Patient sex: M
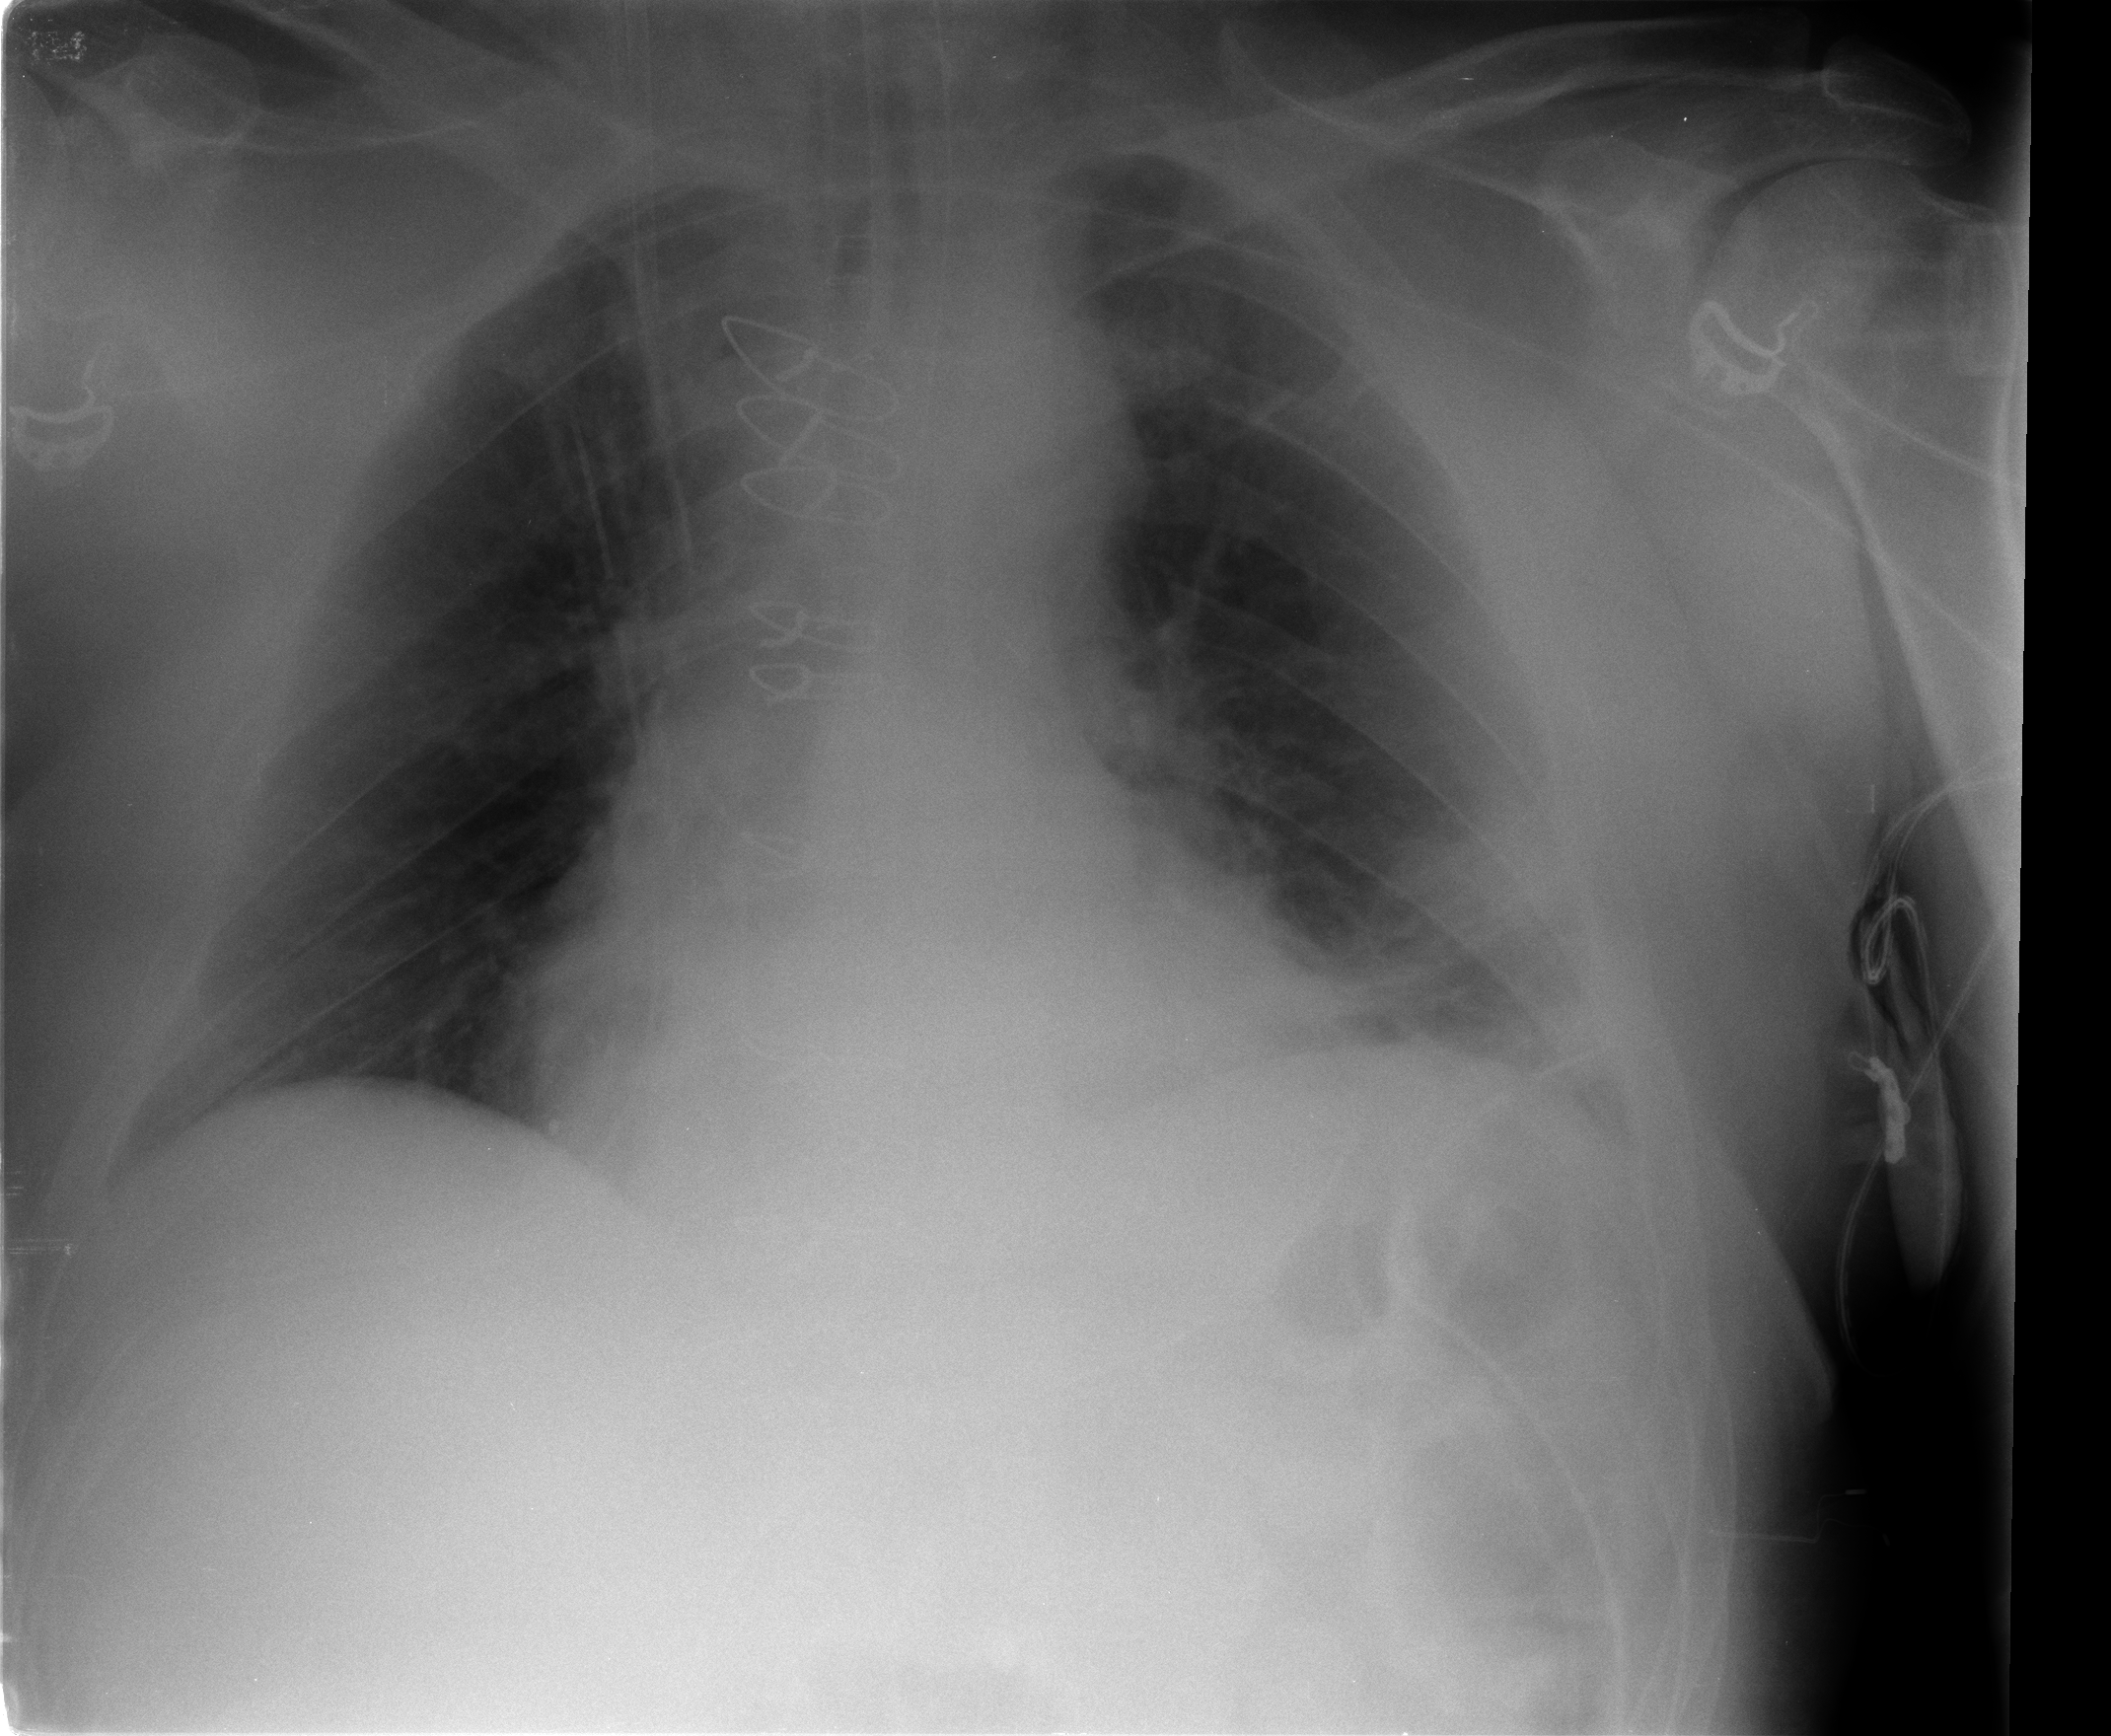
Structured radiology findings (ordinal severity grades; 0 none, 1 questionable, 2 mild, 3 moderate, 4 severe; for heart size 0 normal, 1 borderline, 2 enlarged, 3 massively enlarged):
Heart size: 2
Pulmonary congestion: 2
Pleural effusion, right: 0
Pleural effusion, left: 1
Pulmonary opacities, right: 0
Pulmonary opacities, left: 0
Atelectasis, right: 0
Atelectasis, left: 0